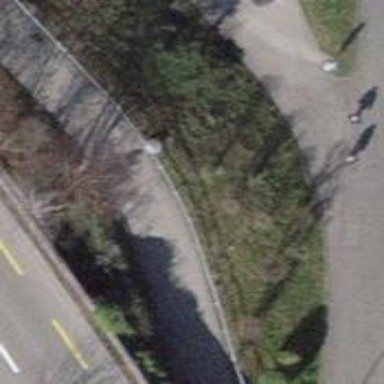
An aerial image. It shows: Cycle track alongside the road.